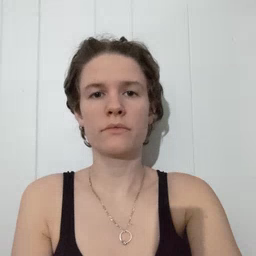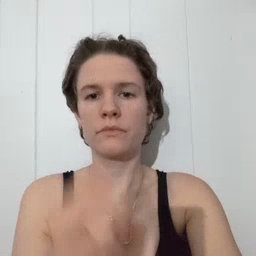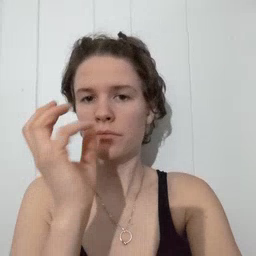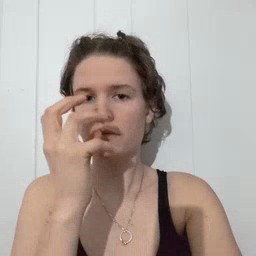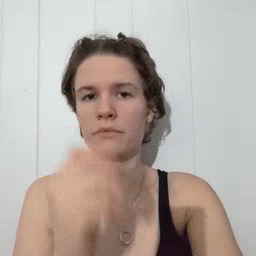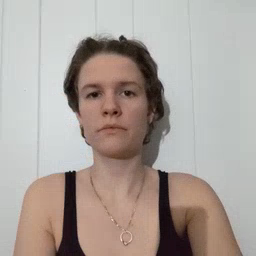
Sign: clown